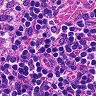
Metastatic tissue present: no